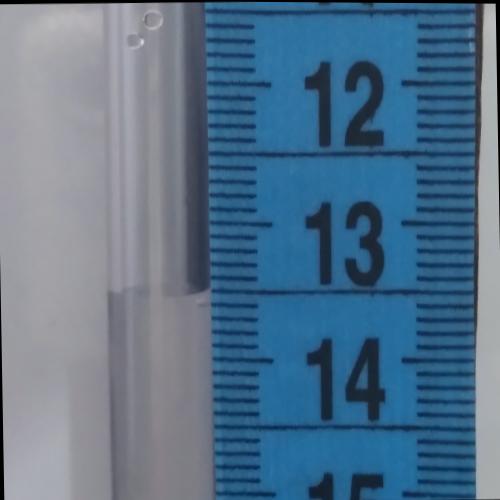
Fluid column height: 13.5 cm